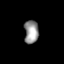
Tissue: prostate
Cell type: T cells
Senescence score: 0.3552
Nuclear area (px): 322
Mean DAPI intensity: 151.09